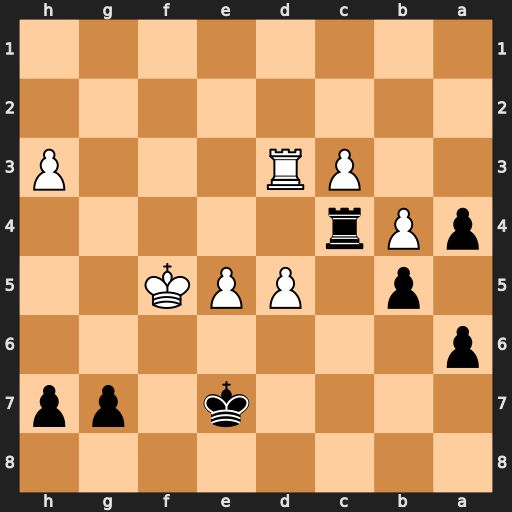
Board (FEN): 8/4k1pp/p7/1p1PPK2/pPr5/2PR3P/8/8
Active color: b
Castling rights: -
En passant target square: -
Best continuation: g6+ Kg5 Kf7